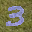
Label: 3